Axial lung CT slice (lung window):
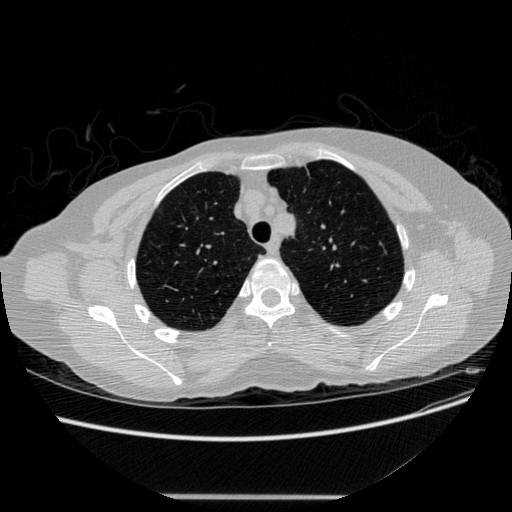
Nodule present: no